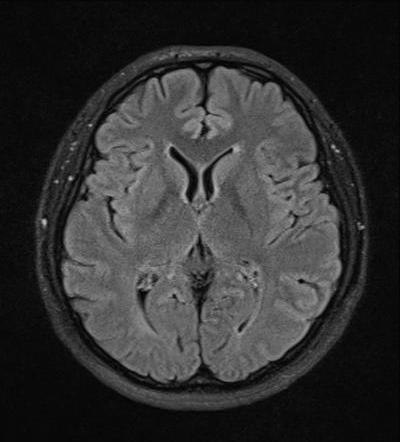
Label: notumor